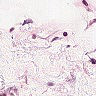
Metastatic tissue present: no